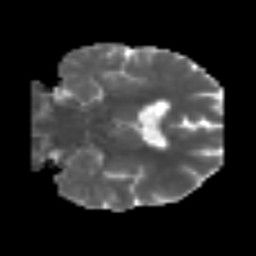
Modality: MD
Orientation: coronal
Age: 68
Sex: male
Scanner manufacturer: siemens
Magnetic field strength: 3 T
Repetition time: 5.6 s
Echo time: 0.082 s